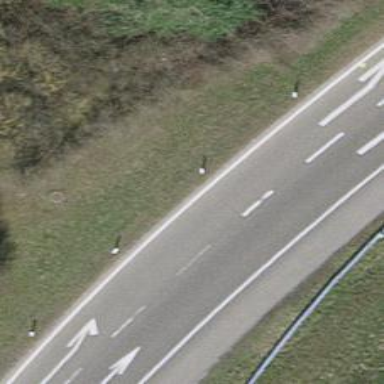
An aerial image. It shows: Asphalt motorway link.